Current action and preconditions to check: trajectory_clear

Your task: For each precondition in the list above, predict whether it will hold at this action.

Consider the current scene as observed from the mobile robot's camera, and analyze the predicted future states of all dynamic agents (e.g., people, animals, vehicles, or any moving entities) within the NEXT SECOND.

IMPORTANT: Only answer "very likely" if you are absolutely certain—based on strong, clear evidence—that a dynamic agent will violate the precondition in the predicted future state. Do NOT answer "very likely" for unlikely, ambiguous, or low-probability risks.

Ask yourself for each precondition: Is there a high probability, with clear and convincing evidence, that the predicted future states of any dynamic agent will interfere with the predicted future state of the currently executing action within the NEXT SECOND, causing that precondition to fail?

Assess the risk level based on these predictions. Use "likely" or "very likely" if motions create a clear risk of interference.

Use "neutral" or "improbable" if agents are nearby but their predicted paths are clearly diverging or non-conflicting.

Failure Risk Categories: "very improbable", "improbable", "neutral", "likely", "very likely"

Answer Format: Output ONLY the probability_of_failure value from these categories: "very improbable", "improbable", "neutral", "likely", "very likely"

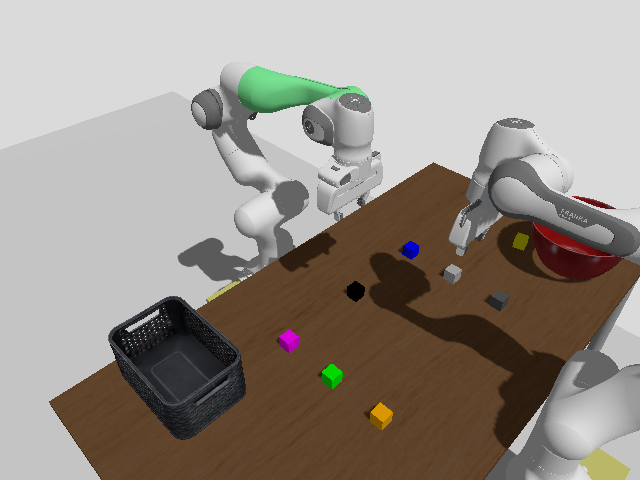

Answer: very improbable